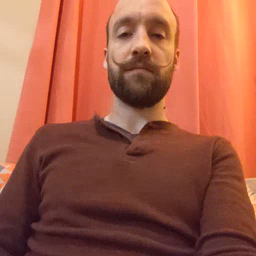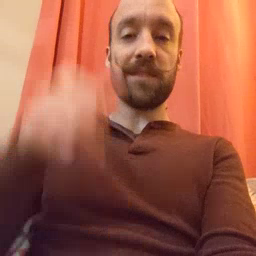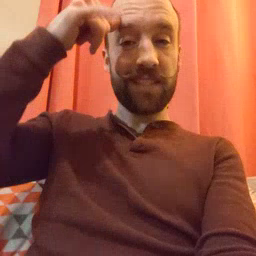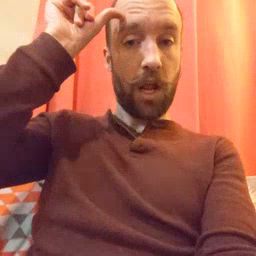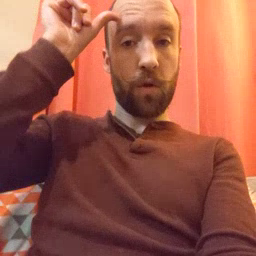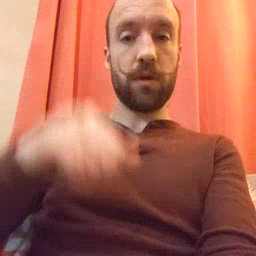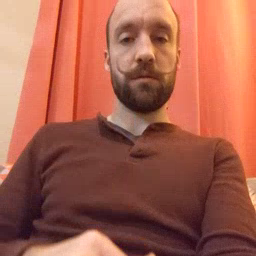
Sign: cow